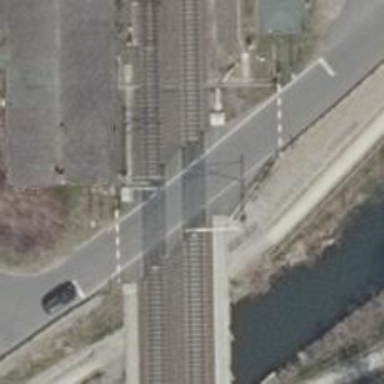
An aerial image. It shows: Level crossing with barrier.